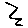
Label: zigzag